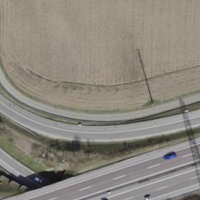
EUNIS habitat code: 57
Species observed at this site:
Corvus corone